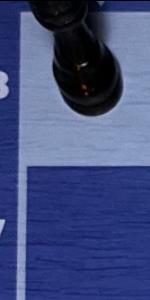
Label: Empty